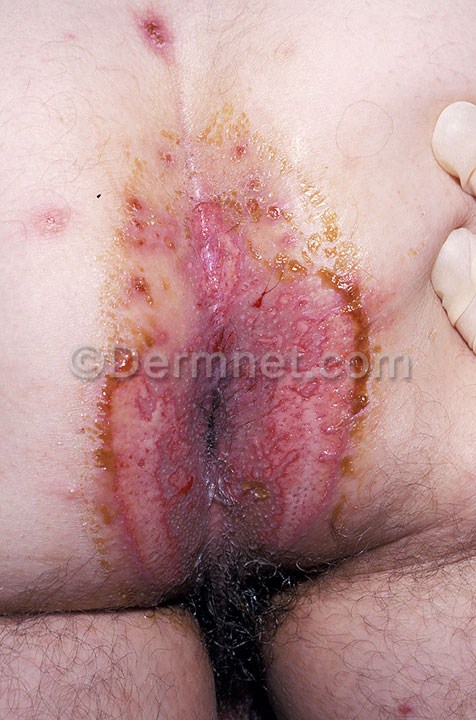
Disease: Herpes HPV and other STDs Photos